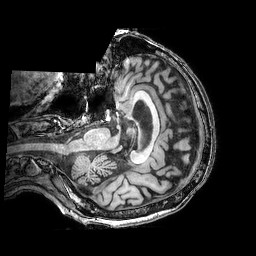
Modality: T1w
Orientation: axial
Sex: male
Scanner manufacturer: philips
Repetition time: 0.008233 s
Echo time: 0.00381 s